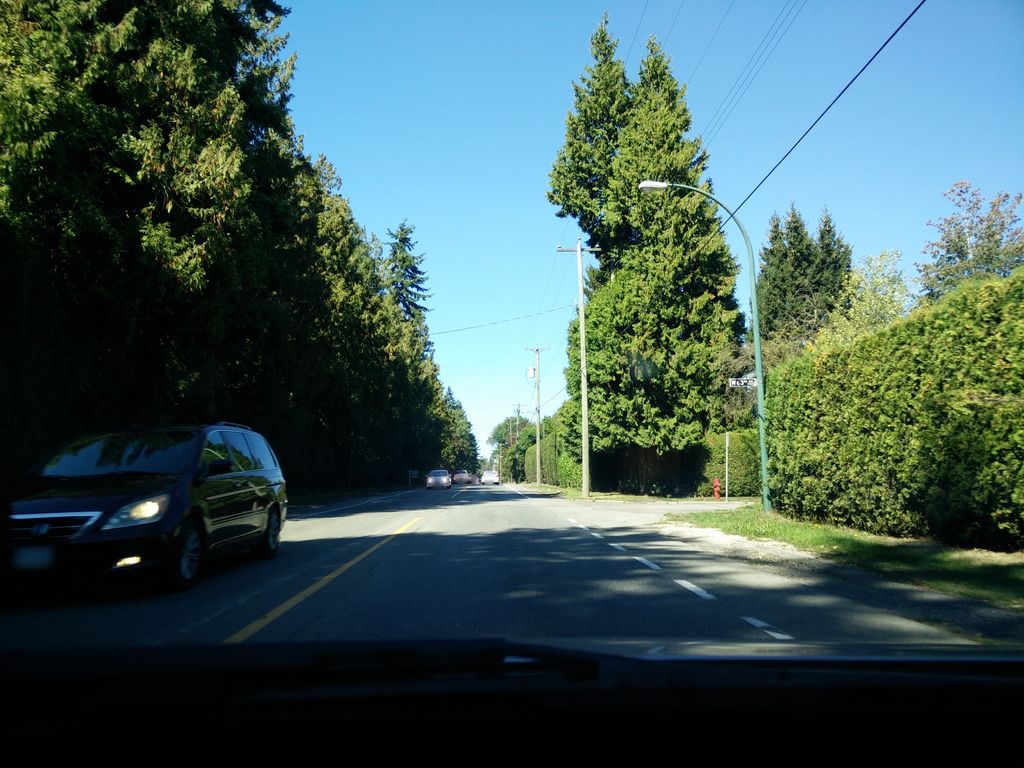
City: vancouver